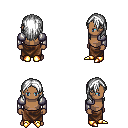
a pixel art fantasy rpg character, male body template, human, dark skin, steel arm armor, robe skirt, white long hairstyle, gold boots, four views (front, back, left, right), 2x2 character sprite sheet, small pixel art, hard edges, no anti-aliasing